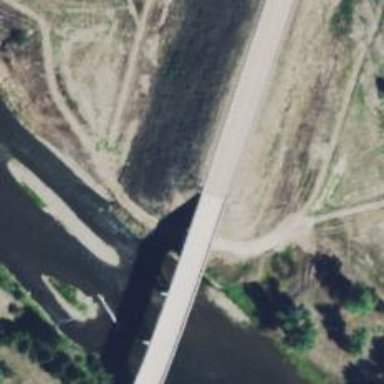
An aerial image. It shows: Primary highway crossing over bridge.